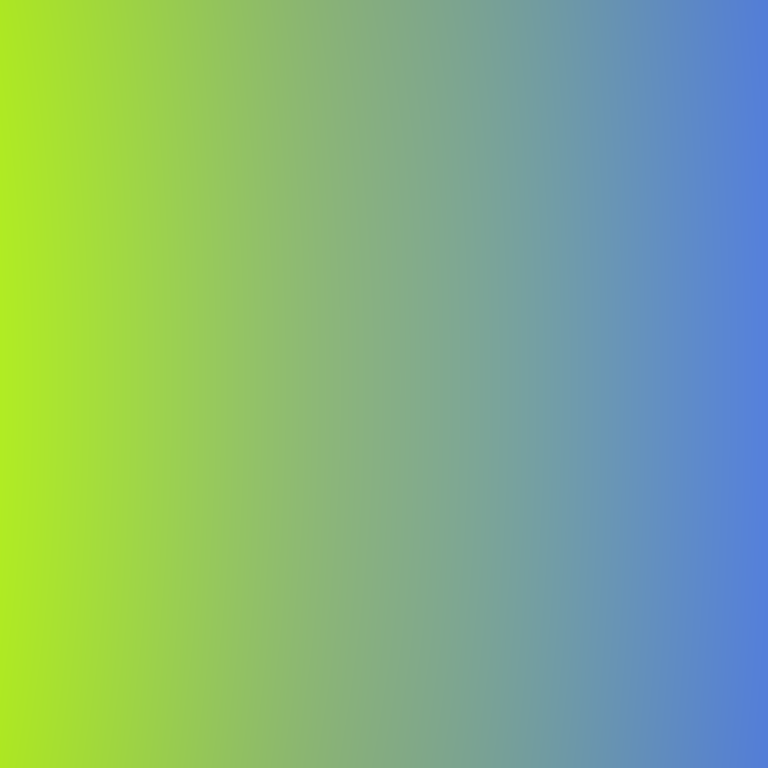
Abstract light effect, smooth gradient from bright yellow-green to soft blue, calm atmosphere, diffuse light, no room, no furniture, no objects.